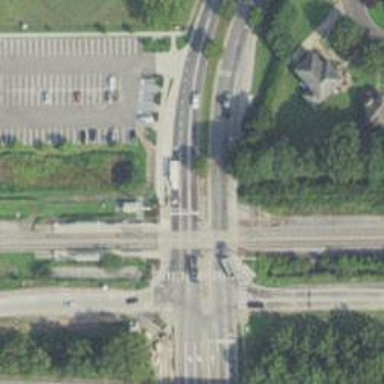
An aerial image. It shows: Railway crossing.